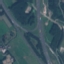
Land use / land cover class: Highway